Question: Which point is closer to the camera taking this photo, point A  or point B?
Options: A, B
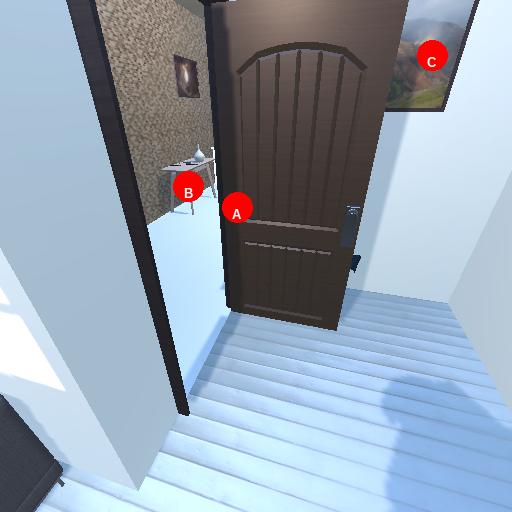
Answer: A